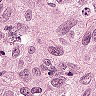
Metastatic tissue present: yes